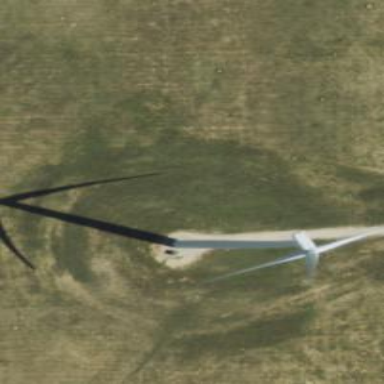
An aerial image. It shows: Wind generator powered by horizontal axis wind turbine.